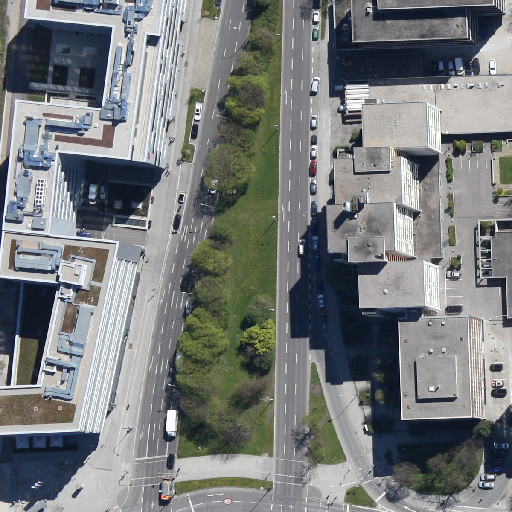
Referring expression: heavy-duty vehicle